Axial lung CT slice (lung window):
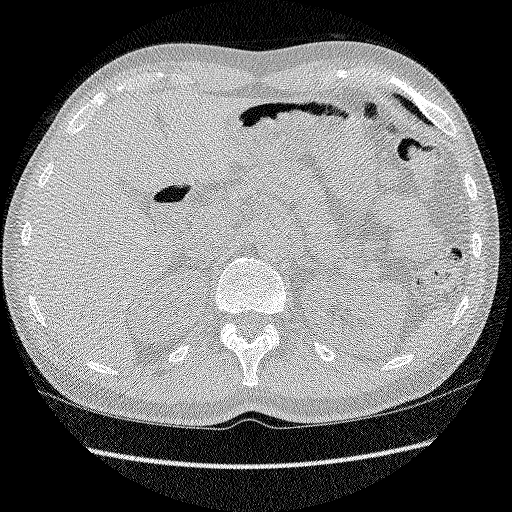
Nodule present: no